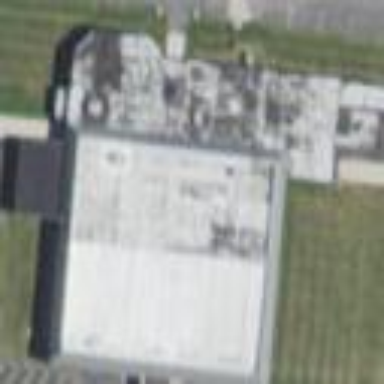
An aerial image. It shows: Building housing bowling alley.